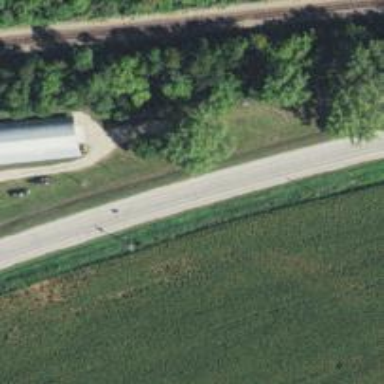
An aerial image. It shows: Primary highway.